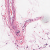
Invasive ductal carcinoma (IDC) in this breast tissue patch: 0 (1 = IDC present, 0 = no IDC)